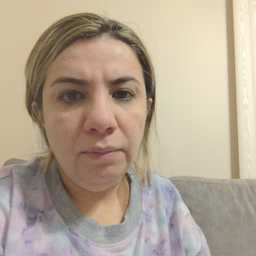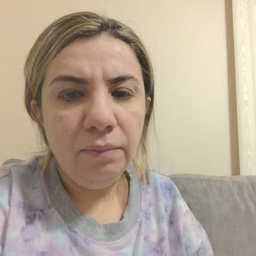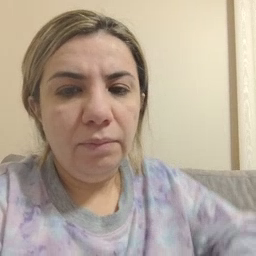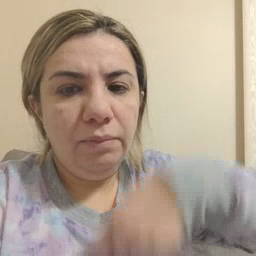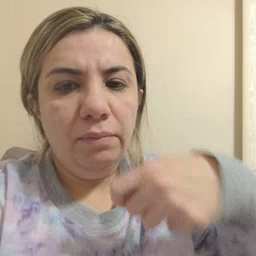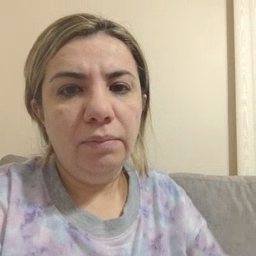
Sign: zipper